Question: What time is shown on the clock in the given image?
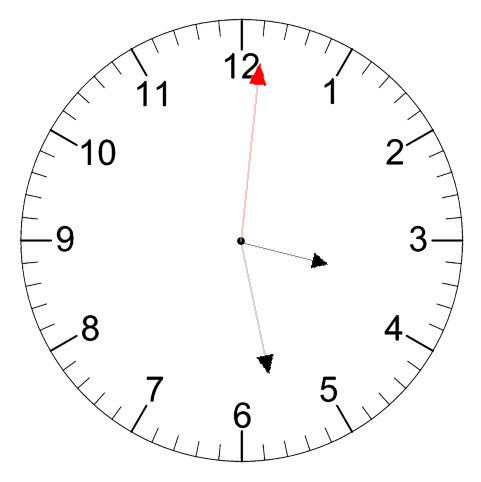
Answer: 03:28:01